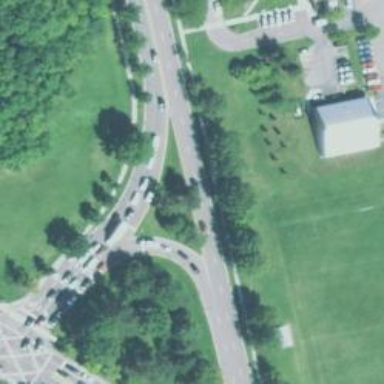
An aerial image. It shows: Primary highway with asphalt surface leading to circular junction.